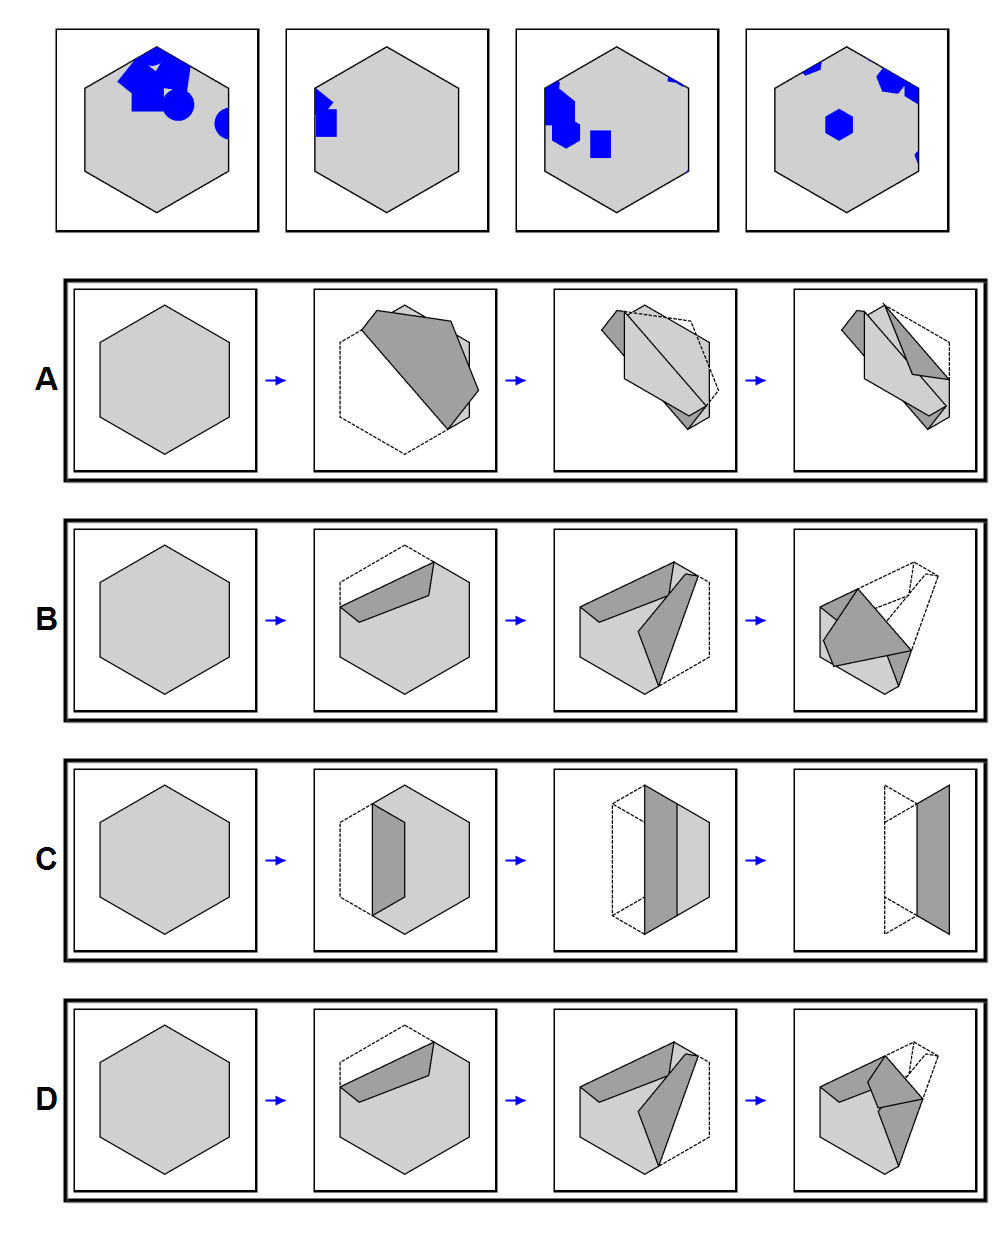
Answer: D